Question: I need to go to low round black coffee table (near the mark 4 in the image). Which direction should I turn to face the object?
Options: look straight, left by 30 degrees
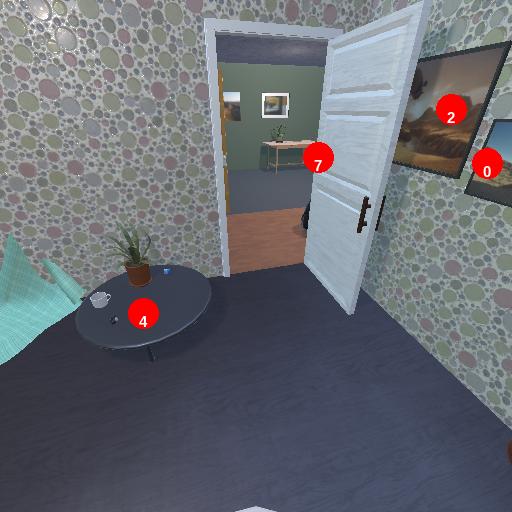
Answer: look straight